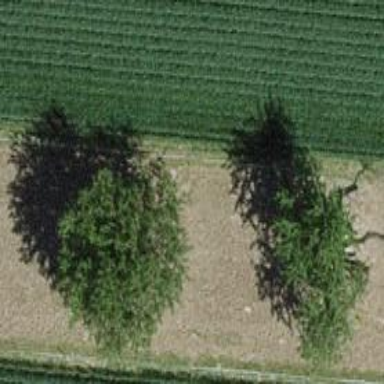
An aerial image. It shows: Agricultural area with broadleaved deciduous trees.